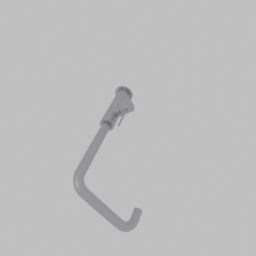
Label: appliances